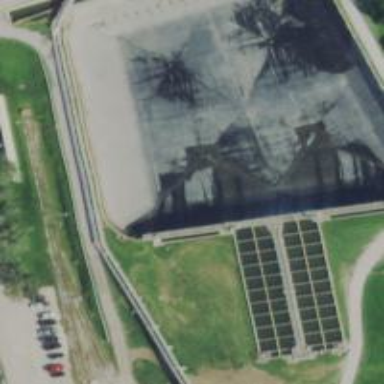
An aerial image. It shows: Body of wastewater.